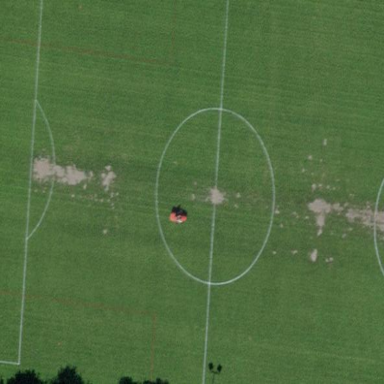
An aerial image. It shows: Grass pitch used for soccer.